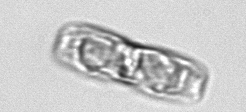
Label: pennate_morphotype1